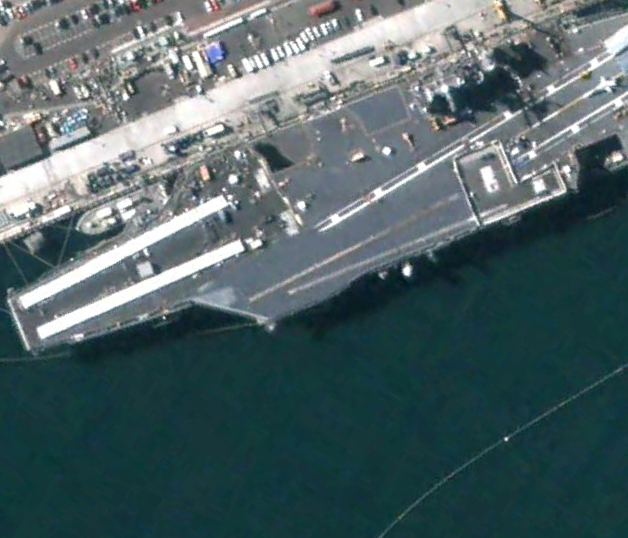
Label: Nimitz-class_aircraft_carrier